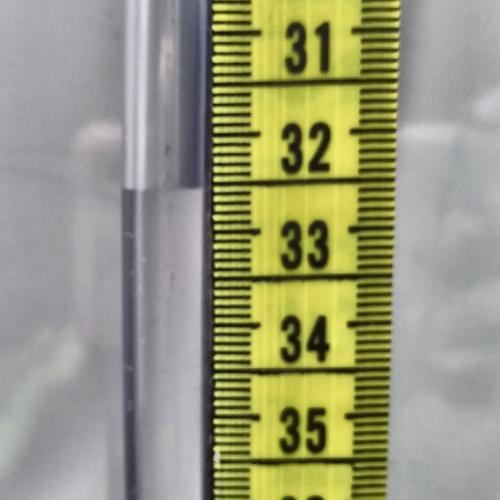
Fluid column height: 32.6 cm